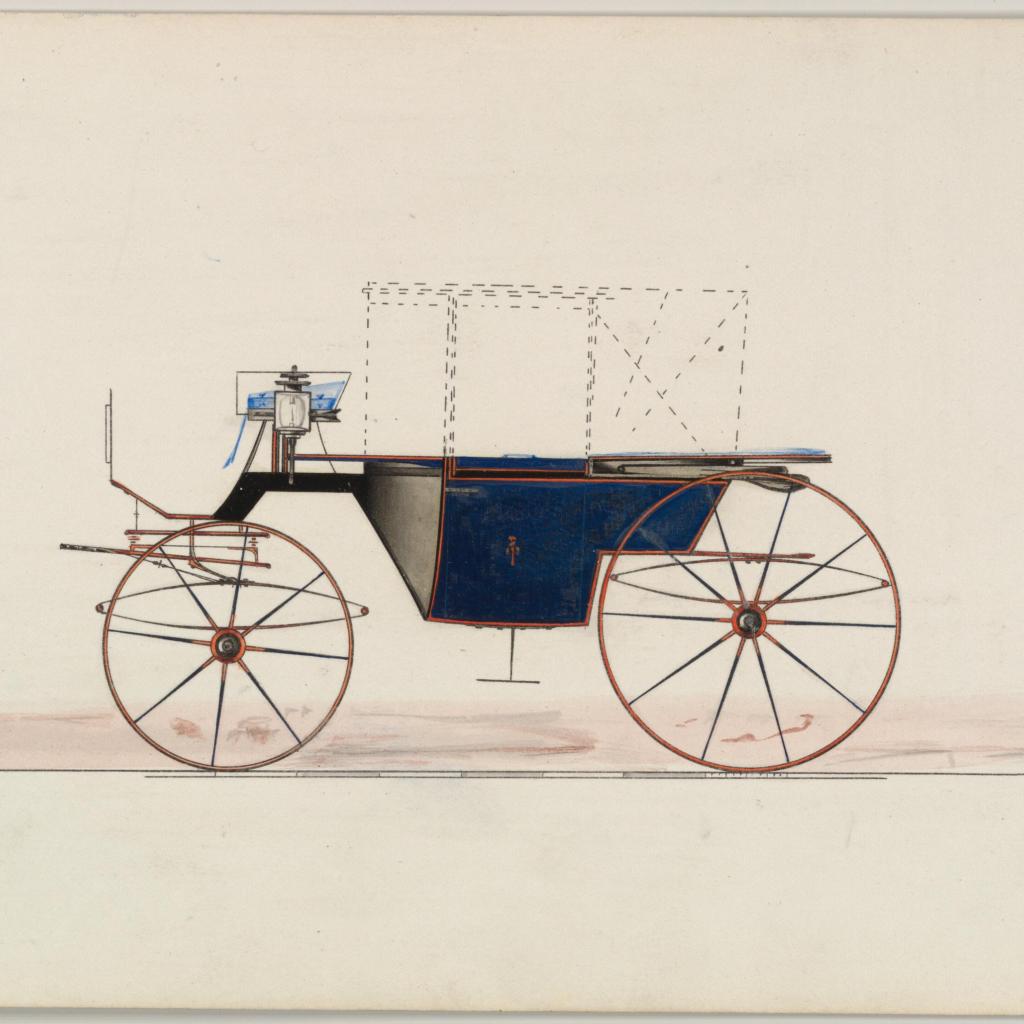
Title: Design for Double Front Landaulet (unnumbered)
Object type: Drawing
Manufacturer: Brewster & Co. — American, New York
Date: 1850–70
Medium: Pen and black ink, watercolor and gouache with gum arabic
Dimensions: sheet: 6 x 8 1/2 in. (15.2 x 21.6 cm)
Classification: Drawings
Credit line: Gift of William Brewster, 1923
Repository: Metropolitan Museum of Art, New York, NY